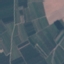
Land use / land cover class: PermanentCrop